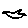
Label: bird